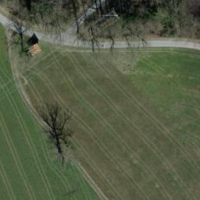
EUNIS habitat code: 52
Species observed at this site:
Cornus sanguinea